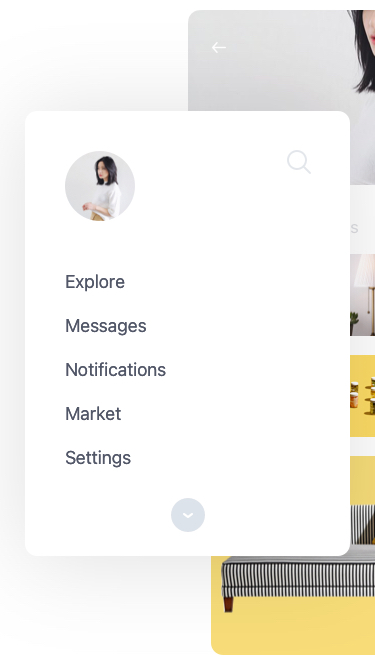
Text in this UI design:
Photos
Favorites
Explore
Messages
Notifications
Market
Settings
Explore
Messages
Notifications
Market
Settings